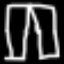
Label: pants